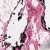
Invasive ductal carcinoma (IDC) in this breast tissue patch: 0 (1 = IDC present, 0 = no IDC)